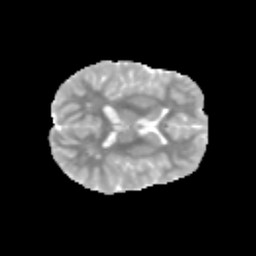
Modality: MD
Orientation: axial
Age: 10
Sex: female
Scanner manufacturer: siemens
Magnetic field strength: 3 T
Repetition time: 3.8 s
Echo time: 0.07 s